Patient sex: M
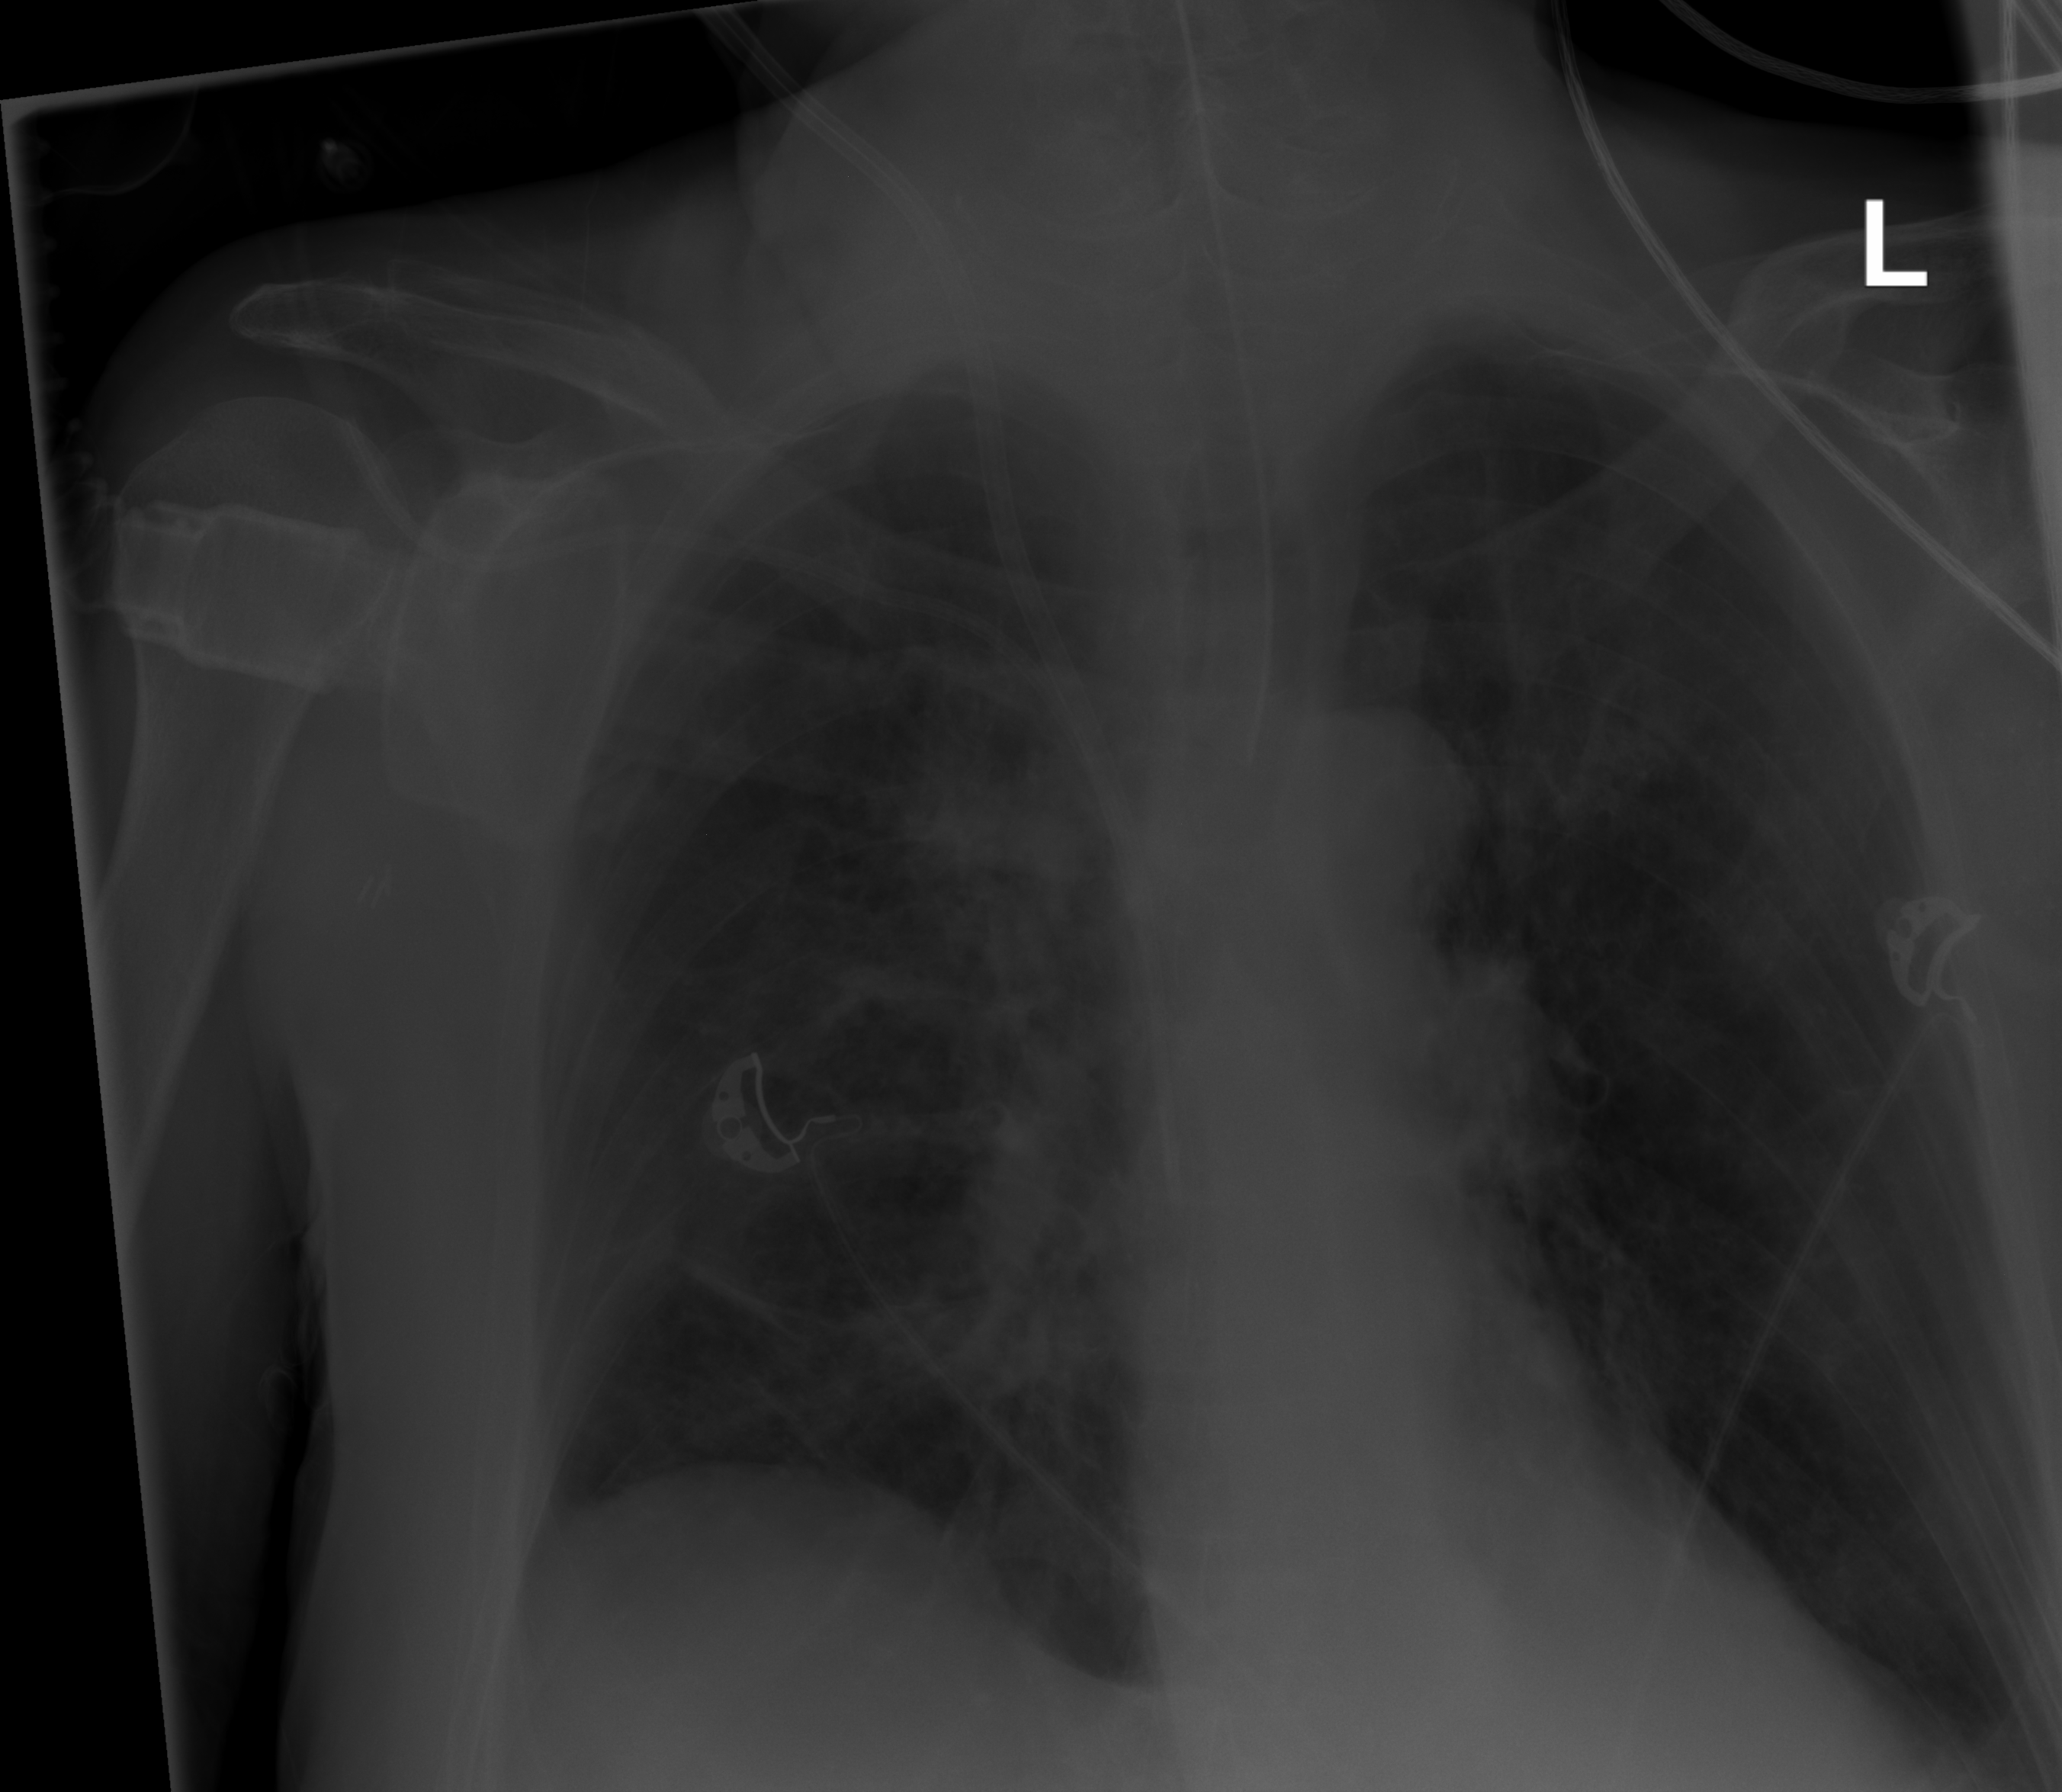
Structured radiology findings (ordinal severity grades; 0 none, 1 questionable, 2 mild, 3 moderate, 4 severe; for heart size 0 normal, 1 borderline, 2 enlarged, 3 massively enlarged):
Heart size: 0
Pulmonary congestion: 0
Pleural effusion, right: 1
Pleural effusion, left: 0
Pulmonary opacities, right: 3
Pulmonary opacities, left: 0
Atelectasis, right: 2
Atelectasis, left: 2